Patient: sex F, age 68
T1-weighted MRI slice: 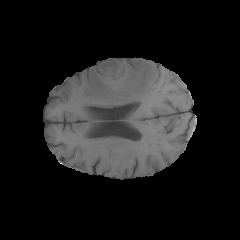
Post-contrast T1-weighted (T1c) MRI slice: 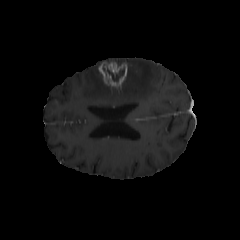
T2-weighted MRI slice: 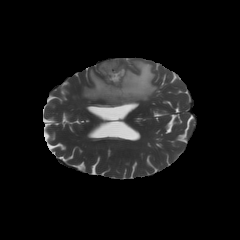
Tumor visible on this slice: yes
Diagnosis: Glioblastoma, IDH-wildtype
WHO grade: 4